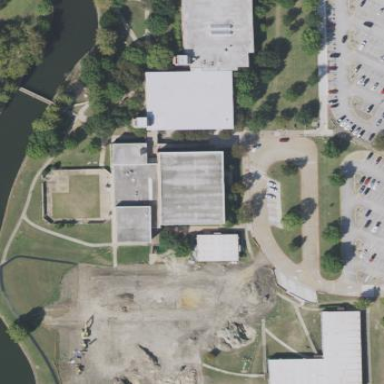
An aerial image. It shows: College building.